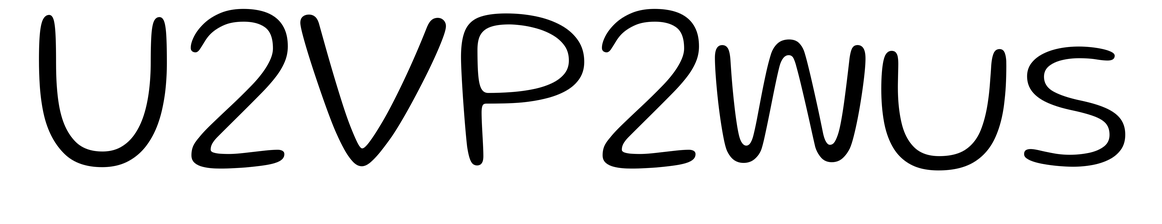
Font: Gluten_ExtraLight